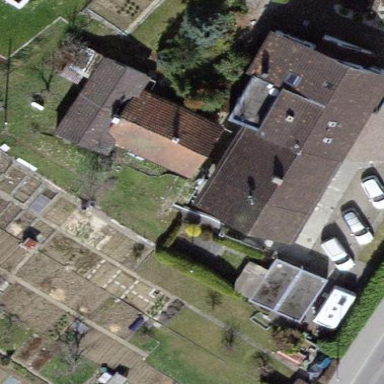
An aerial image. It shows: Semidetached house.